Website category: auto
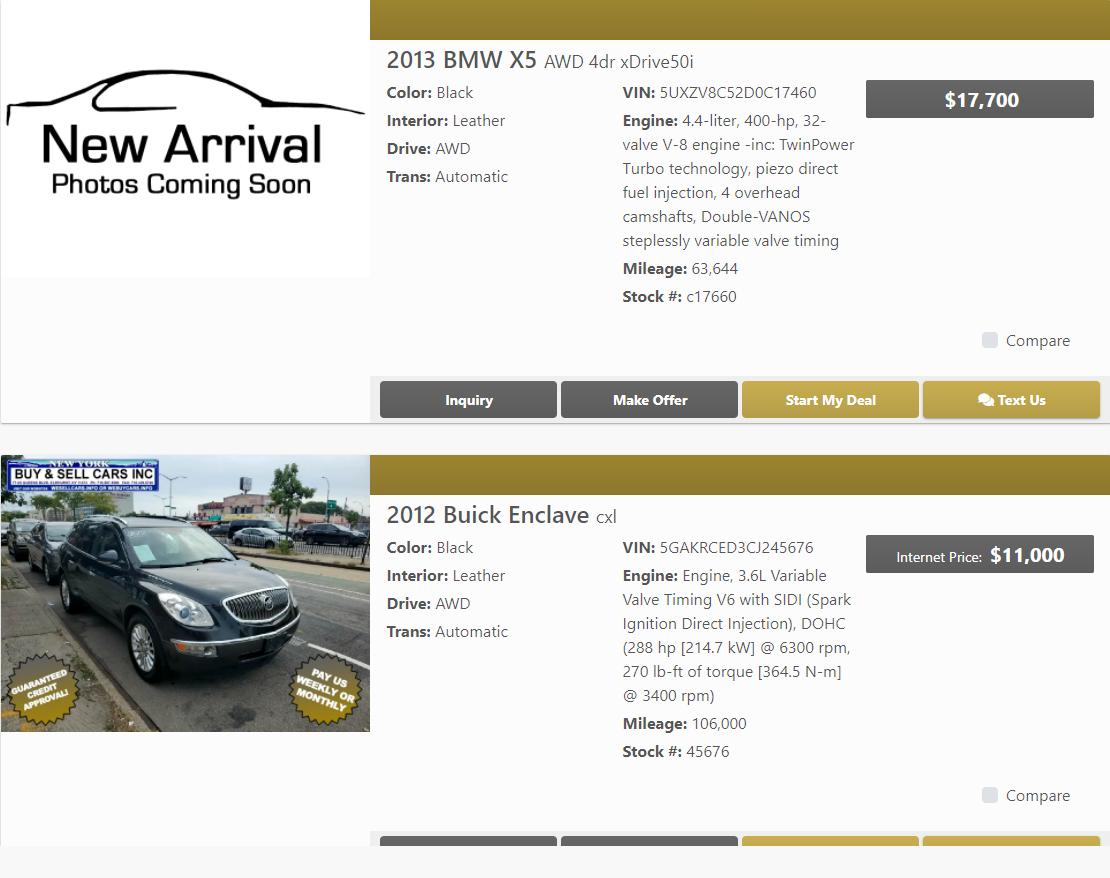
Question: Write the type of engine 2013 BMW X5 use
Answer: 4.4-liter, 400-hp, 32-valve V-8 engine -inc: TwinPower Turbo technology, piezo direct fuel injection, 4 overhead camshafts, Double-VANOS steplessly variable valve timing

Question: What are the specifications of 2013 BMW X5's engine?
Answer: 4.4-liter, 400-hp, 32-valve V-8 engine -inc: TwinPower Turbo technology, piezo direct fuel injection, 4 overhead camshafts, Double-VANOS steplessly variable valve timing

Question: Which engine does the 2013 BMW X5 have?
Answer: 4.4-liter, 400-hp, 32-valve V-8 engine -inc: TwinPower Turbo technology, piezo direct fuel injection, 4 overhead camshafts, Double-VANOS steplessly variable valve timing

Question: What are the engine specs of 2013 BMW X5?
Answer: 4.4-liter, 400-hp, 32-valve V-8 engine -inc: TwinPower Turbo technology, piezo direct fuel injection, 4 overhead camshafts, Double-VANOS steplessly variable valve timing

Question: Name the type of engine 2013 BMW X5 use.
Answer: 4.4-liter, 400-hp, 32-valve V-8 engine -inc: TwinPower Turbo technology, piezo direct fuel injection, 4 overhead camshafts, Double-VANOS steplessly variable valve timing

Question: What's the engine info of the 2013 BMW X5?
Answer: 4.4-liter, 400-hp, 32-valve V-8 engine -inc: TwinPower Turbo technology, piezo direct fuel injection, 4 overhead camshafts, Double-VANOS steplessly variable valve timing

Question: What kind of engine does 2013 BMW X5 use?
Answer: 4.4-liter, 400-hp, 32-valve V-8 engine -inc: TwinPower Turbo technology, piezo direct fuel injection, 4 overhead camshafts, Double-VANOS steplessly variable valve timing

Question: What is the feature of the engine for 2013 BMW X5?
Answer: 4.4-liter, 400-hp, 32-valve V-8 engine -inc: TwinPower Turbo technology, piezo direct fuel injection, 4 overhead camshafts, Double-VANOS steplessly variable valve timing

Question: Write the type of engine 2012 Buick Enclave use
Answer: Engine, 3.6L Variable Valve Timing V6 with SIDI (Spark Ignition Direct Injection), DOHC (288 hp [214.7 kW] @ 6300 rpm, 270 lb-ft of torque [364.5 N-m] @ 3400 rpm)

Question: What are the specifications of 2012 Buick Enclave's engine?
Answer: Engine, 3.6L Variable Valve Timing V6 with SIDI (Spark Ignition Direct Injection), DOHC (288 hp [214.7 kW] @ 6300 rpm, 270 lb-ft of torque [364.5 N-m] @ 3400 rpm)

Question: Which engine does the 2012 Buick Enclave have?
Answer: Engine, 3.6L Variable Valve Timing V6 with SIDI (Spark Ignition Direct Injection), DOHC (288 hp [214.7 kW] @ 6300 rpm, 270 lb-ft of torque [364.5 N-m] @ 3400 rpm)

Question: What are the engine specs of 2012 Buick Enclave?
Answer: Engine, 3.6L Variable Valve Timing V6 with SIDI (Spark Ignition Direct Injection), DOHC (288 hp [214.7 kW] @ 6300 rpm, 270 lb-ft of torque [364.5 N-m] @ 3400 rpm)

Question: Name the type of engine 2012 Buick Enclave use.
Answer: Engine, 3.6L Variable Valve Timing V6 with SIDI (Spark Ignition Direct Injection), DOHC (288 hp [214.7 kW] @ 6300 rpm, 270 lb-ft of torque [364.5 N-m] @ 3400 rpm)

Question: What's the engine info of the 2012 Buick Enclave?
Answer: Engine, 3.6L Variable Valve Timing V6 with SIDI (Spark Ignition Direct Injection), DOHC (288 hp [214.7 kW] @ 6300 rpm, 270 lb-ft of torque [364.5 N-m] @ 3400 rpm)

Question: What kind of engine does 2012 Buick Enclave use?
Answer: Engine, 3.6L Variable Valve Timing V6 with SIDI (Spark Ignition Direct Injection), DOHC (288 hp [214.7 kW] @ 6300 rpm, 270 lb-ft of torque [364.5 N-m] @ 3400 rpm)

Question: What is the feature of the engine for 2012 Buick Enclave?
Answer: Engine, 3.6L Variable Valve Timing V6 with SIDI (Spark Ignition Direct Injection), DOHC (288 hp [214.7 kW] @ 6300 rpm, 270 lb-ft of torque [364.5 N-m] @ 3400 rpm)

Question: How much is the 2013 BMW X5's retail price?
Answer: $17,700

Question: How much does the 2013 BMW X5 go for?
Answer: $17,700

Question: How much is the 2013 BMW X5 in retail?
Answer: $17,700

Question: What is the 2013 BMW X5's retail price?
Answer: $17,700

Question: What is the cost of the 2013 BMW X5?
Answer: $17,700

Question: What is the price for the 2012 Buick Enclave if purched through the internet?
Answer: $11,000

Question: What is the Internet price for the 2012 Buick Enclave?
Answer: $11,000

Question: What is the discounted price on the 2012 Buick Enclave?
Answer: $11,000

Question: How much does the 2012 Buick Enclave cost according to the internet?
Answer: $11,000

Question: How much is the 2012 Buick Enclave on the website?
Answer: $11,000

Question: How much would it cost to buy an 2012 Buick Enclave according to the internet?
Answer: $11,000

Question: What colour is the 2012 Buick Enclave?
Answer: Black

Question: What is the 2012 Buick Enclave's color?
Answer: Black

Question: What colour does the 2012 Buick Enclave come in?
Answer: Black

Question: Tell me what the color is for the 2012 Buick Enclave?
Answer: Black

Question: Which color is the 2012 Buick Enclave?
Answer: Black

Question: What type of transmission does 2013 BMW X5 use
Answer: Automatic

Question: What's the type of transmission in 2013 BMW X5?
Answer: Automatic

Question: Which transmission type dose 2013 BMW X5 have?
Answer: Automatic

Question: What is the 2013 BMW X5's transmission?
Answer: Automatic

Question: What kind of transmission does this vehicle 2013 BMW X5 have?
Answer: Automatic

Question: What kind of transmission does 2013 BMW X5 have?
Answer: Automatic

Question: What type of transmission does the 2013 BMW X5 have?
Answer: Automatic

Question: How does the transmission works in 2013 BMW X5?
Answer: Automatic

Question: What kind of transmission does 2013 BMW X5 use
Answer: Automatic

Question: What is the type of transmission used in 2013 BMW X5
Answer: Automatic

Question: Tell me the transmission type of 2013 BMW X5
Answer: Automatic

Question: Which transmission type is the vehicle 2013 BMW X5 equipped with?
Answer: Automatic

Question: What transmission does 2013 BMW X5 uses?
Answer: Automatic

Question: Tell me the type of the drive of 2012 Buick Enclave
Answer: AWD

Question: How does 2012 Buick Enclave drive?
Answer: AWD

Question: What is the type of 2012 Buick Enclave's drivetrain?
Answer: AWD

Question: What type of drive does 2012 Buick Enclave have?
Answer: AWD

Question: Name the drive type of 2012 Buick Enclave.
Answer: AWD

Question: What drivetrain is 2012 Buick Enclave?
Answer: AWD

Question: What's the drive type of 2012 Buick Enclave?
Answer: AWD

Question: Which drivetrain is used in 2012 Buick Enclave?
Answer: AWD

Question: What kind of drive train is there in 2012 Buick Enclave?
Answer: AWD

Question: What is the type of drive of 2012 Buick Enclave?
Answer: AWD

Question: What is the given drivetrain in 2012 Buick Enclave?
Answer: AWD

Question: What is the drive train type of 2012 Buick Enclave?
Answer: AWD

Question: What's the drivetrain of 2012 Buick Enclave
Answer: AWD

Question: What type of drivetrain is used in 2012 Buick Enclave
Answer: AWD

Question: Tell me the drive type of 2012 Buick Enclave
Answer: AWD

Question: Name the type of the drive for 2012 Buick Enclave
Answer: AWD

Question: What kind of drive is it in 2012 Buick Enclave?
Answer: AWD

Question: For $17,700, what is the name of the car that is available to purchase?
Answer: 2013 BMW X5

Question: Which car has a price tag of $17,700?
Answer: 2013 BMW X5